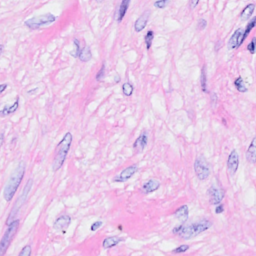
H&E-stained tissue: Breast